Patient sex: M
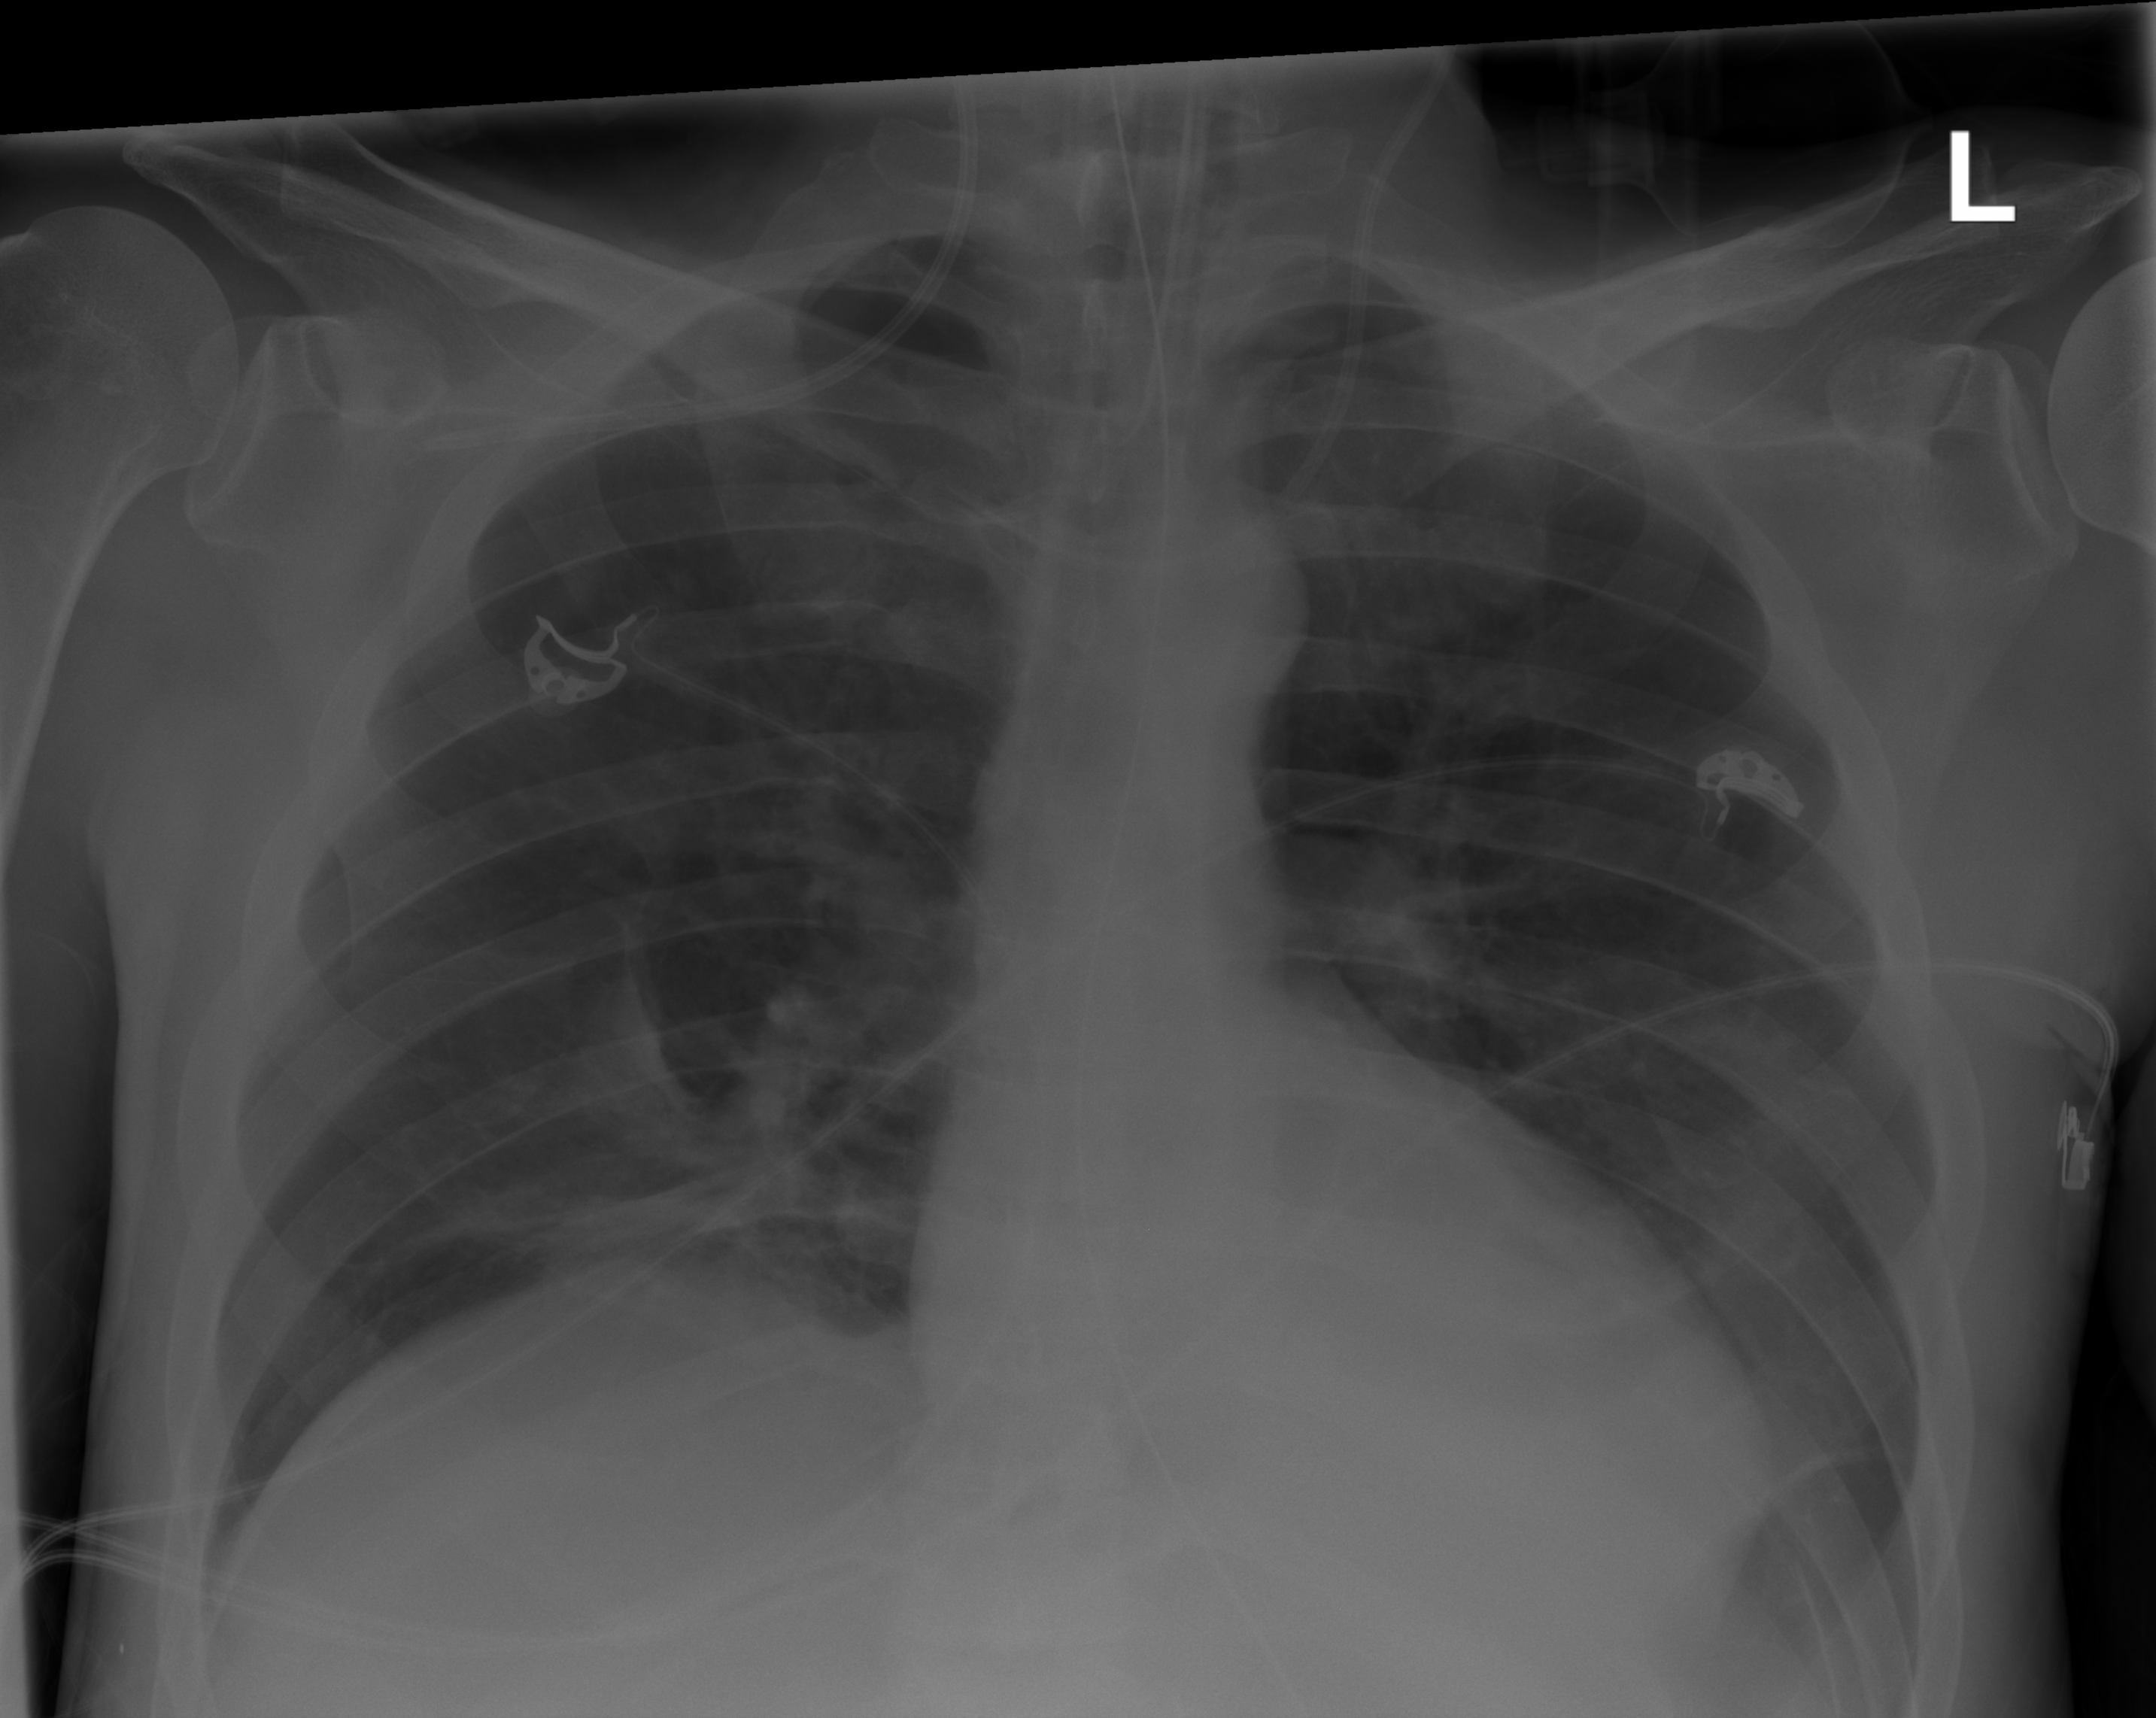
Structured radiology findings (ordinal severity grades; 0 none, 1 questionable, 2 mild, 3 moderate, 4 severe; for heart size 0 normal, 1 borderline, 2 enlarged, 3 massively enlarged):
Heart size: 0
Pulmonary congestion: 0
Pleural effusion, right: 0
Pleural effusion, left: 0
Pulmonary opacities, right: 2
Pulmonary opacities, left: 0
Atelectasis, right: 2
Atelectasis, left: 2